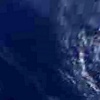
Label: water